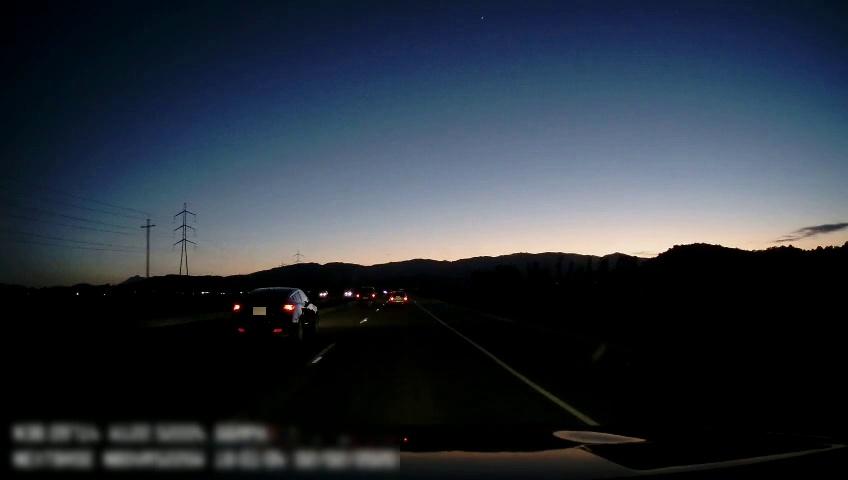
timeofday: Dusk/Dawn/Twilight
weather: Sunny
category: Drivable Space
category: Vehicles | Car
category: Vehicles | Car
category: Vehicles | Car
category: Lanes | Current Lane
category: Lanes | Alternate Lane